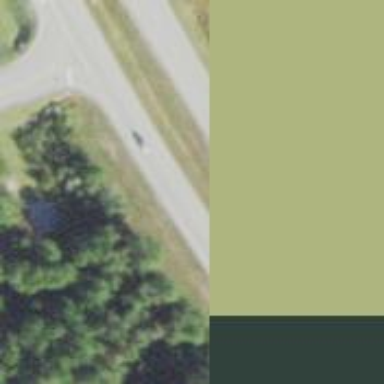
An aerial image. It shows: Trunk highway.